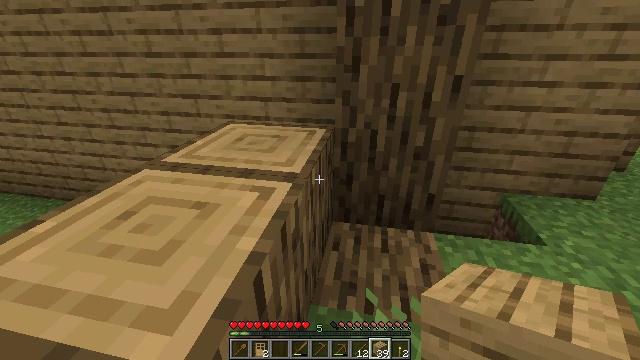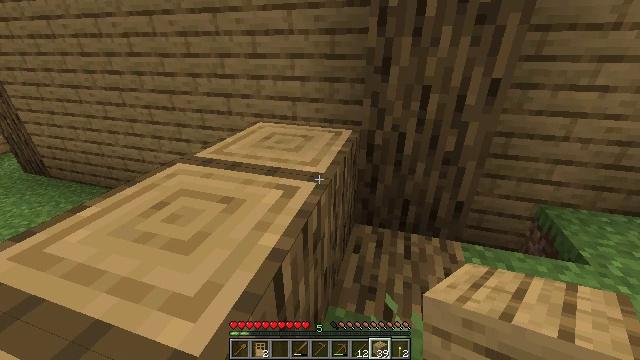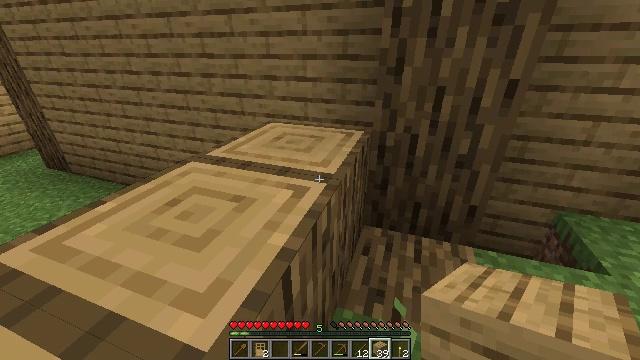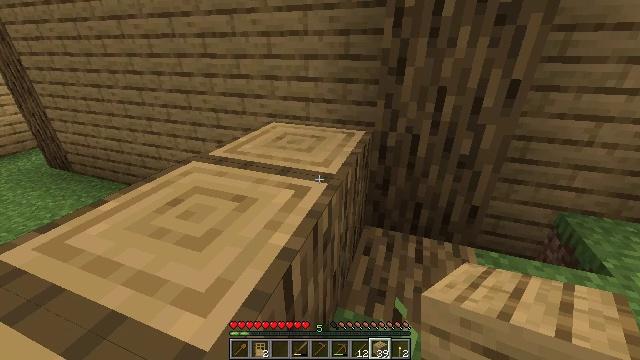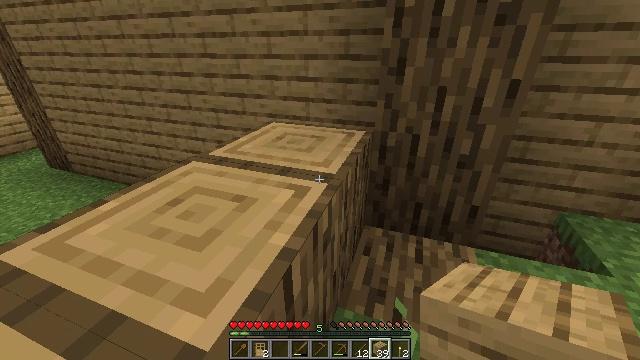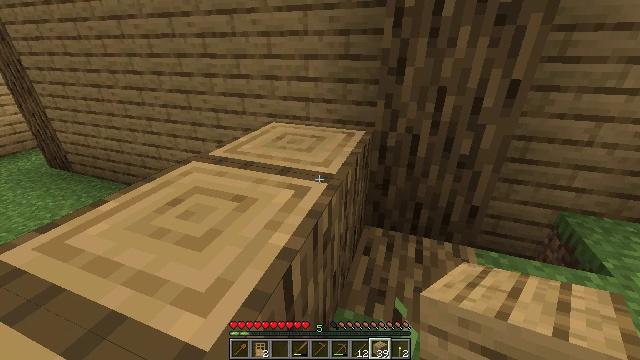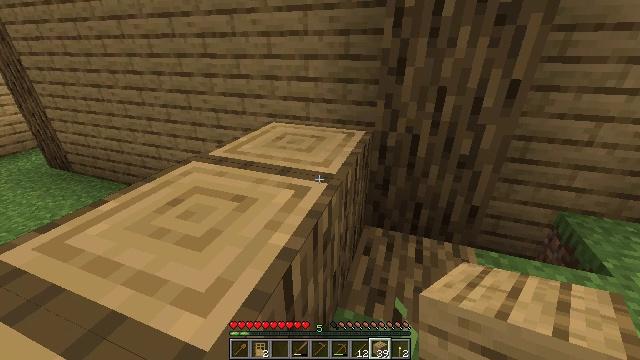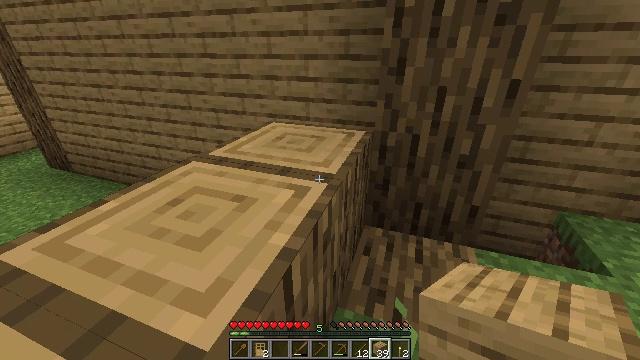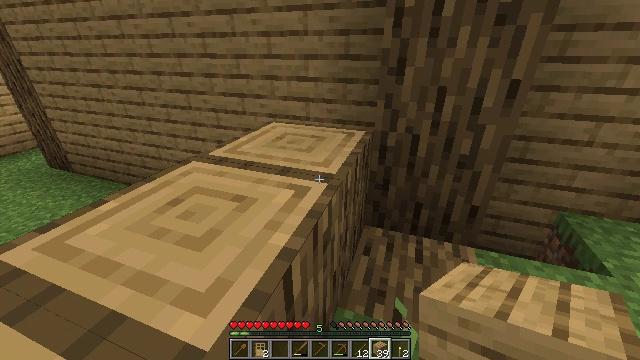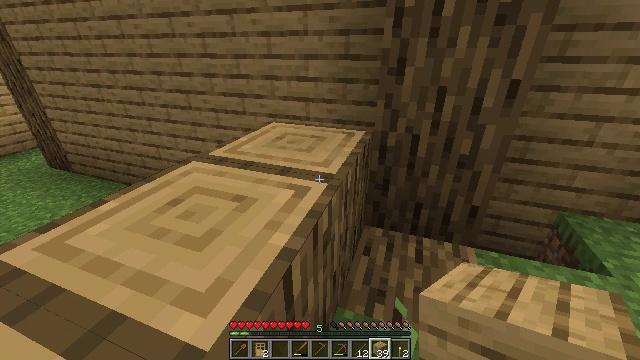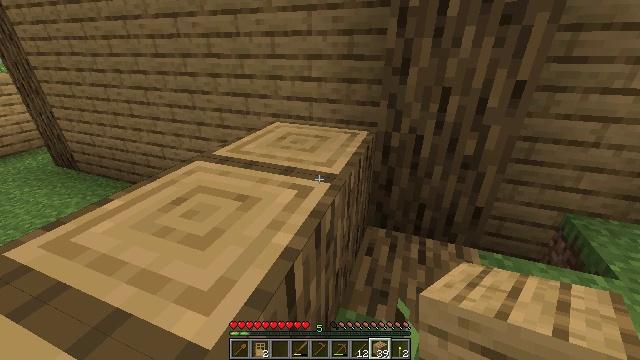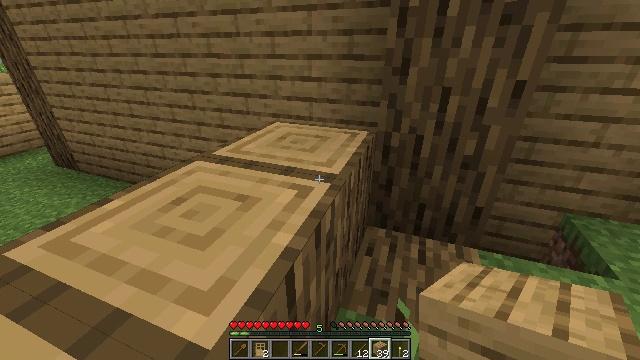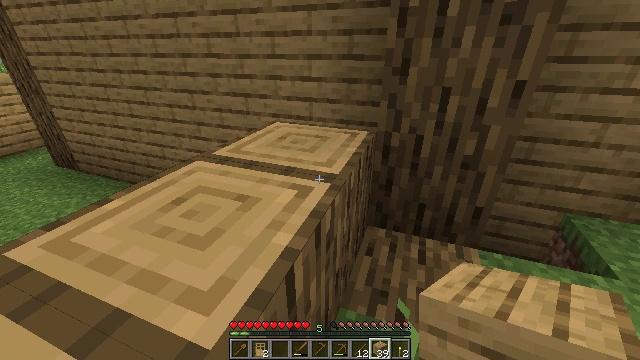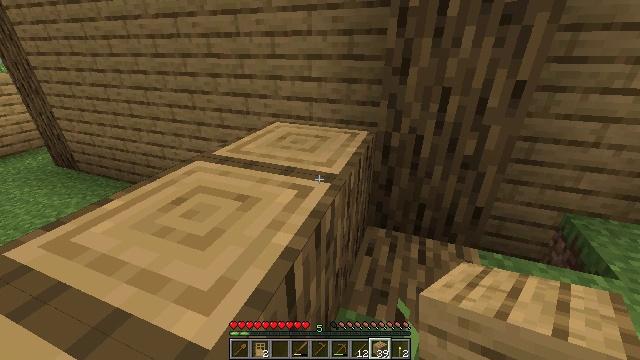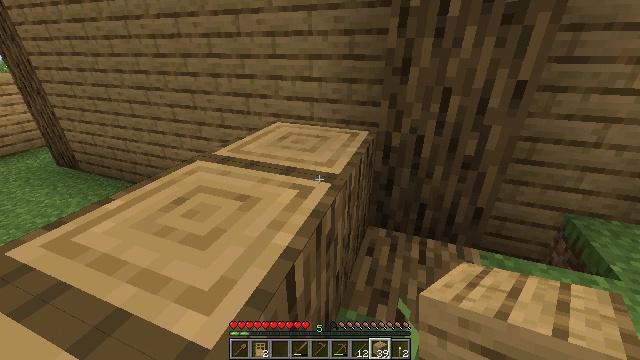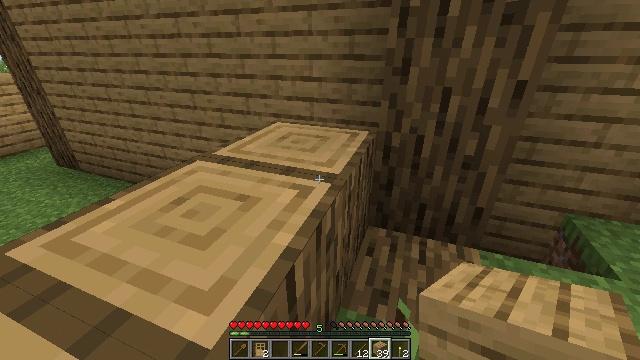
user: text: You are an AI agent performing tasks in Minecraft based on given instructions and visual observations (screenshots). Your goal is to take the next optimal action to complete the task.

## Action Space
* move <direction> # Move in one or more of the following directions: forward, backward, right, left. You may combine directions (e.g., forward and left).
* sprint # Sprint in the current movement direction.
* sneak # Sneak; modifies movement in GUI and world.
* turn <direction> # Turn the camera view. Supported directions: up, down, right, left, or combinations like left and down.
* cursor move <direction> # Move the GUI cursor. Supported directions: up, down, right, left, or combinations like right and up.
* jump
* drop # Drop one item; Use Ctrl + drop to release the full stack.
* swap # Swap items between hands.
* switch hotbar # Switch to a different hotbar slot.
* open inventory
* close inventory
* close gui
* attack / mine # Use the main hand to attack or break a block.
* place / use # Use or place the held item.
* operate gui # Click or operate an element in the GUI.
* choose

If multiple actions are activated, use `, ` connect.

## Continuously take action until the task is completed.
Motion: motion action
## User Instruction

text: Chop down the oak log.
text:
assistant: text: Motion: turn left
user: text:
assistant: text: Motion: turn left
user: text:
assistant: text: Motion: no_op
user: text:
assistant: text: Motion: no_op
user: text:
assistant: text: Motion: no_op
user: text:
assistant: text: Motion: no_op
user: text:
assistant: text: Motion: no_op
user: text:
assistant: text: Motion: no_op
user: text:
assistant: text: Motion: no_op
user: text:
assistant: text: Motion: no_op
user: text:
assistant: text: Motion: no_op
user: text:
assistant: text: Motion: no_op
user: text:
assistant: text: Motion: no_op
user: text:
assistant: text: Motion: no_op
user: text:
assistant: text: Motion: no_op
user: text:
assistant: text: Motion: no_op
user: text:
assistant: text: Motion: no_op
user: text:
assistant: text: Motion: no_op
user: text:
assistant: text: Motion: no_op
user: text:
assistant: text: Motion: no_op
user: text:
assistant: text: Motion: no_op
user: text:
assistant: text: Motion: no_op
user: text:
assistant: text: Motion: no_op
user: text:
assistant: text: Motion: no_op
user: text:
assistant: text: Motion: no_op
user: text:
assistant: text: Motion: no_op
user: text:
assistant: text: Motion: no_op
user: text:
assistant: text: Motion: no_op
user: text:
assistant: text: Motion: no_op
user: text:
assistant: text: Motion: no_op